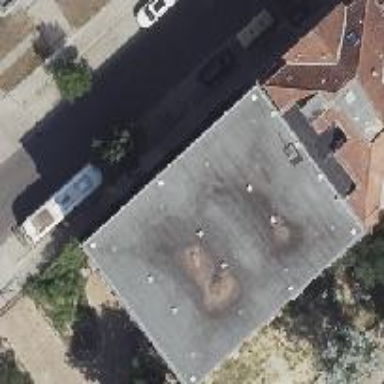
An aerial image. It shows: Flat-roofed commercial building.